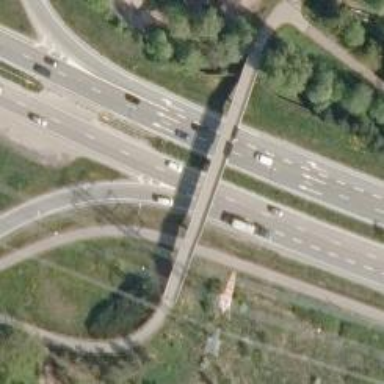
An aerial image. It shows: Motorway junction.